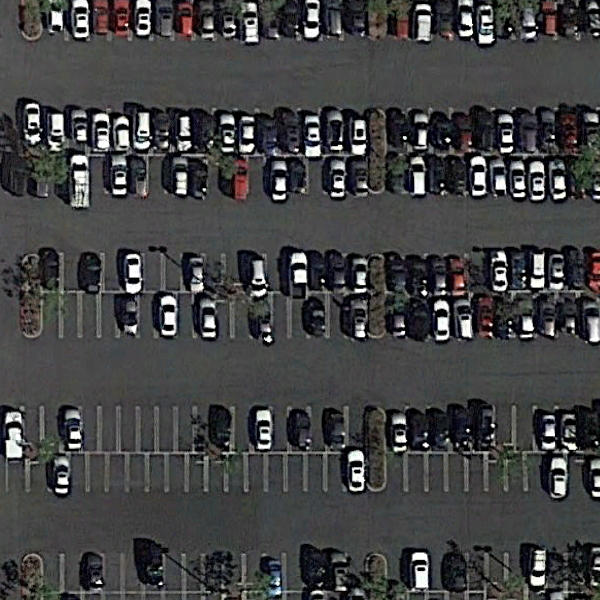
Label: Parking